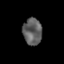
Tissue: lung
Cell type: Epithelial cells
Senescence score: 0.1488
Nuclear area (px): 503
Mean DAPI intensity: 93.634